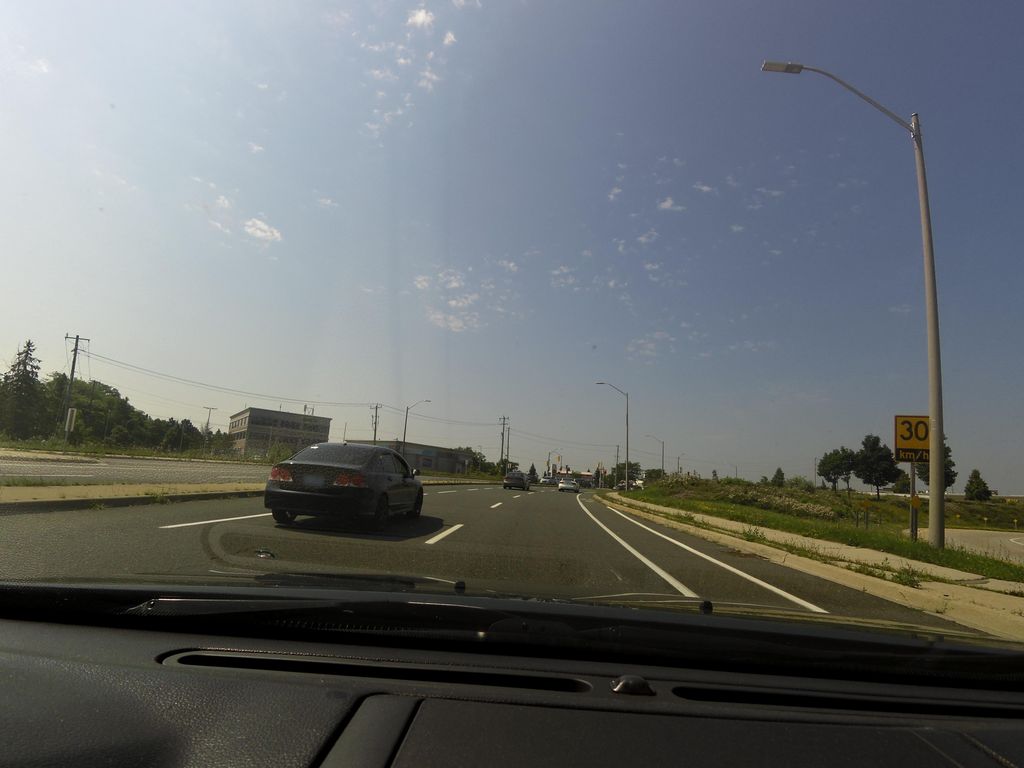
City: hamilton